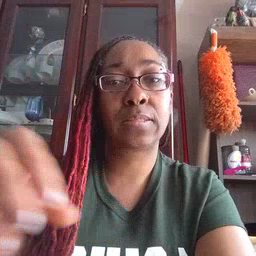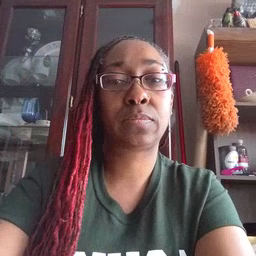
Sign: rain